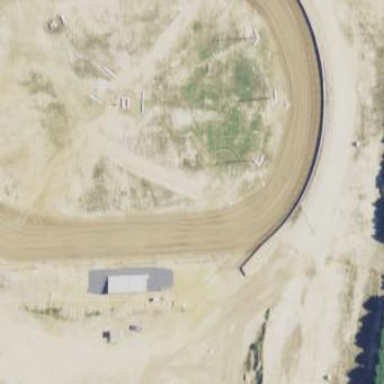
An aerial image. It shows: Dirt raceway for motor sports.